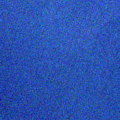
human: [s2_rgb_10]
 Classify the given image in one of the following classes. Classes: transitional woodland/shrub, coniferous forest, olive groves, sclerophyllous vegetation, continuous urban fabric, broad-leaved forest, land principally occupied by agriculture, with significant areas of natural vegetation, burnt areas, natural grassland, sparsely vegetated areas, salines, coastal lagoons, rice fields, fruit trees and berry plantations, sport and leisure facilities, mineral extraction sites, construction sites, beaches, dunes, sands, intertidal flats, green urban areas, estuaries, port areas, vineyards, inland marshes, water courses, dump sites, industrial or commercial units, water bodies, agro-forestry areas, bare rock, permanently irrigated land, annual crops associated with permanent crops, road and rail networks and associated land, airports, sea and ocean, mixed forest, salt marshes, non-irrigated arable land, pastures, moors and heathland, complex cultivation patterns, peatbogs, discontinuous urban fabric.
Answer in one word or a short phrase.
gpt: water bodies